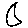
Label: moon